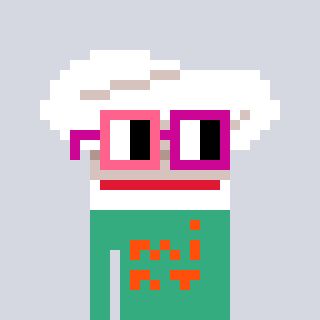
a pixel art character with square pink and red glasses, a chef hat-shaped head and a teal-colored body on a cool background